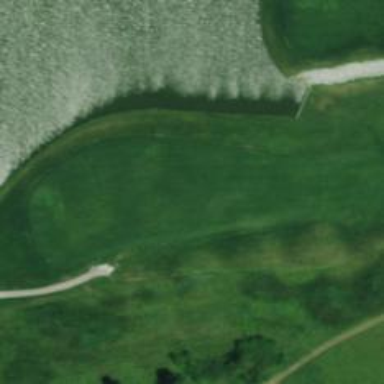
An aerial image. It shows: Golf hole.